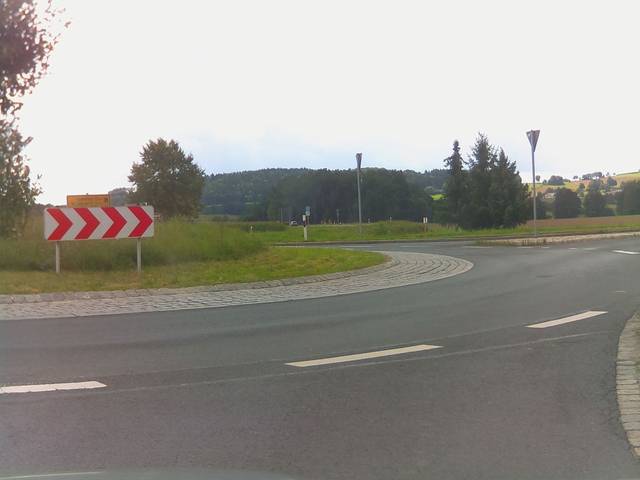
Region: Germany
Coordinates: 50.311, 11.11